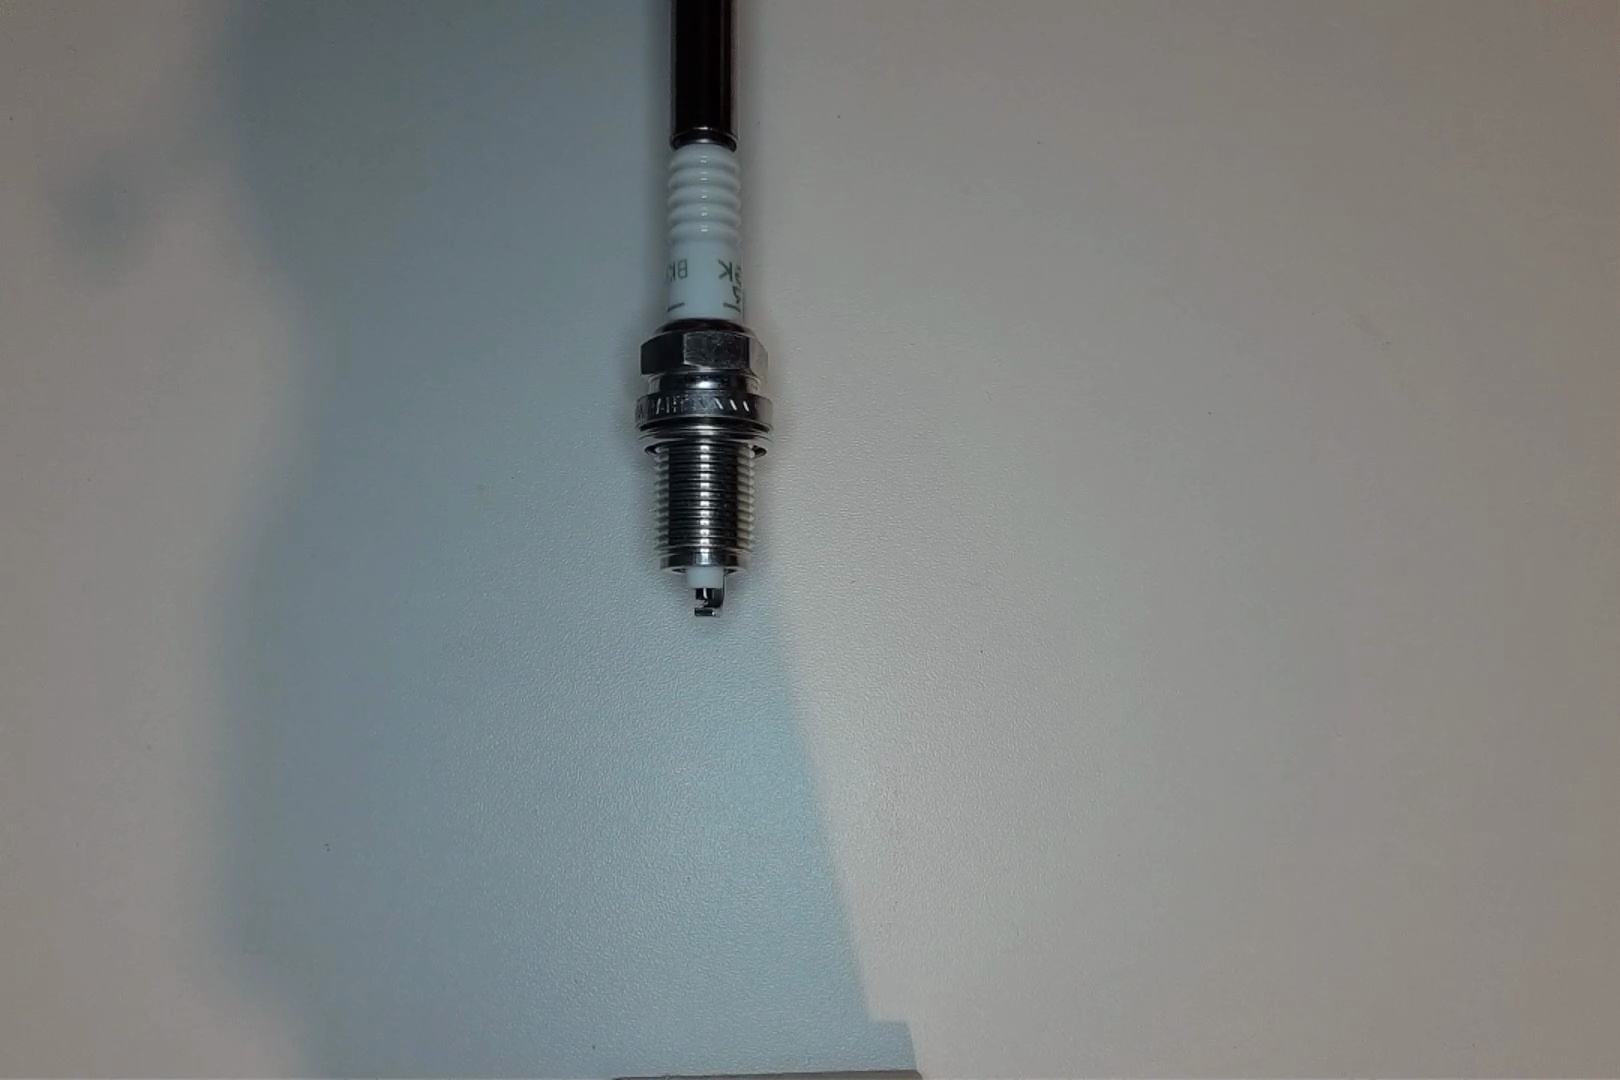
Label: normal